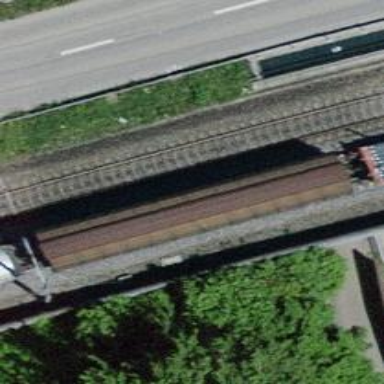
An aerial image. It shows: Railway bridge with electrified tracks and single rail.